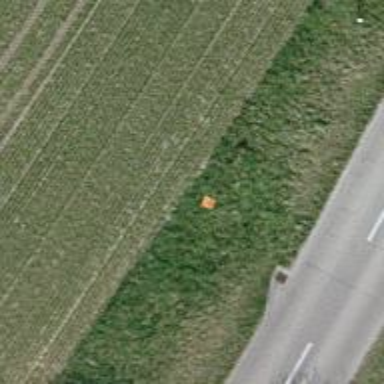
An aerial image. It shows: Aerial marker on pole.